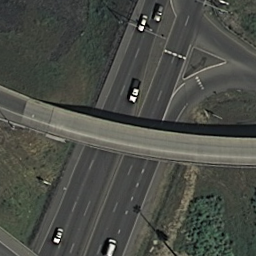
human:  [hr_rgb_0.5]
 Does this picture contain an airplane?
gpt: no

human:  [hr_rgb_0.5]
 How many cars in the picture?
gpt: five

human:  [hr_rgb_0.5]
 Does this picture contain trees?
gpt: yes

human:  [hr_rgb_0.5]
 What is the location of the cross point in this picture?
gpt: center